Interaction volume radius: 10 \u00c5
Interaction volume height: 10 \u00c5
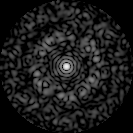
Disorder parameter: 0.8619